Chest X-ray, PA view. Patient: 63 years old, sex F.
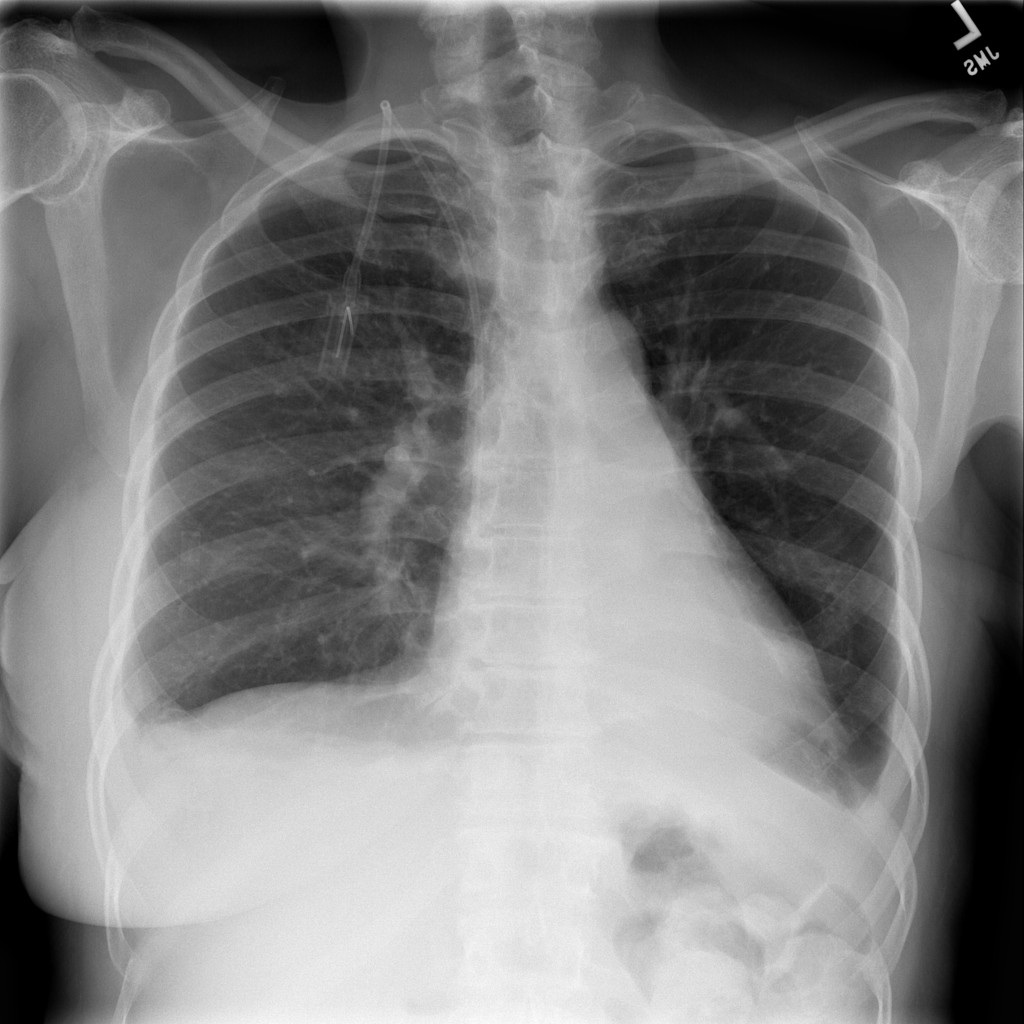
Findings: Atelectasis, Effusion